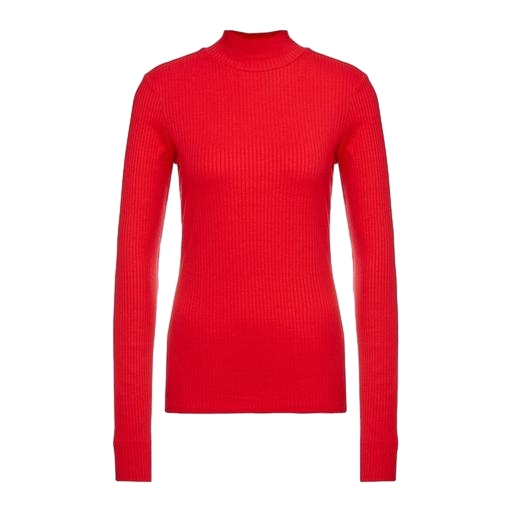
high-neck ribbed-jersey t-shirt, high-neck top, red turtle neck, white background